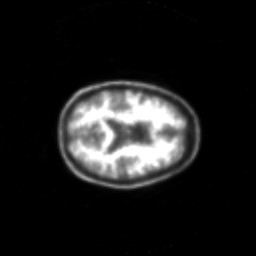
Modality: PET
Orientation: axial
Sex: female
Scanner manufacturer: siemens